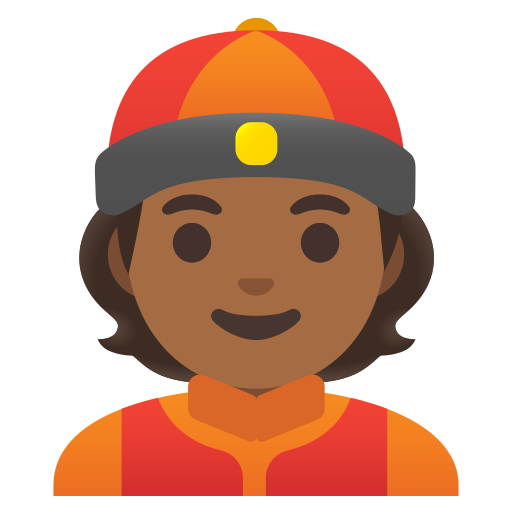
Emoji: 👲🏾